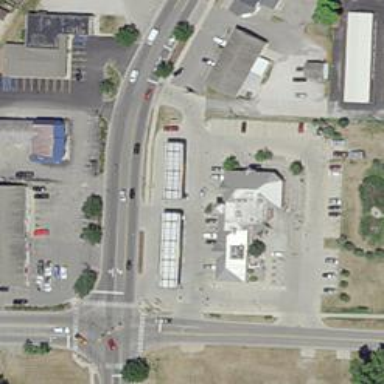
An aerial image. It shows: Convenience shop.